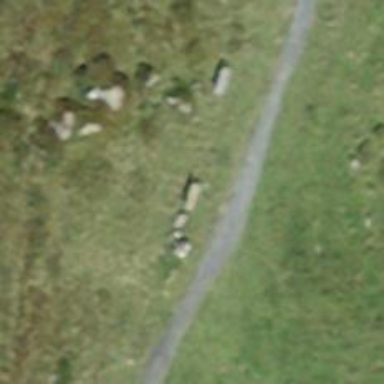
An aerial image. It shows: Bench.